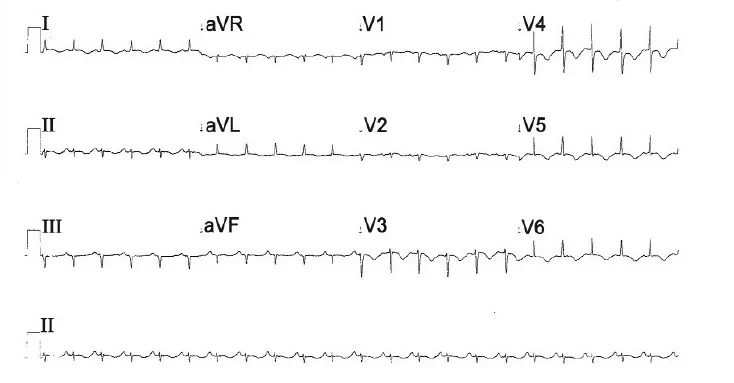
ECG showing T wave inversion in I, AVL and V2-V6.
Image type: electrography (ekg)